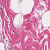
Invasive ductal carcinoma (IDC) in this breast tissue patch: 0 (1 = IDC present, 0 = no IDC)